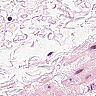
Metastatic tissue present: no